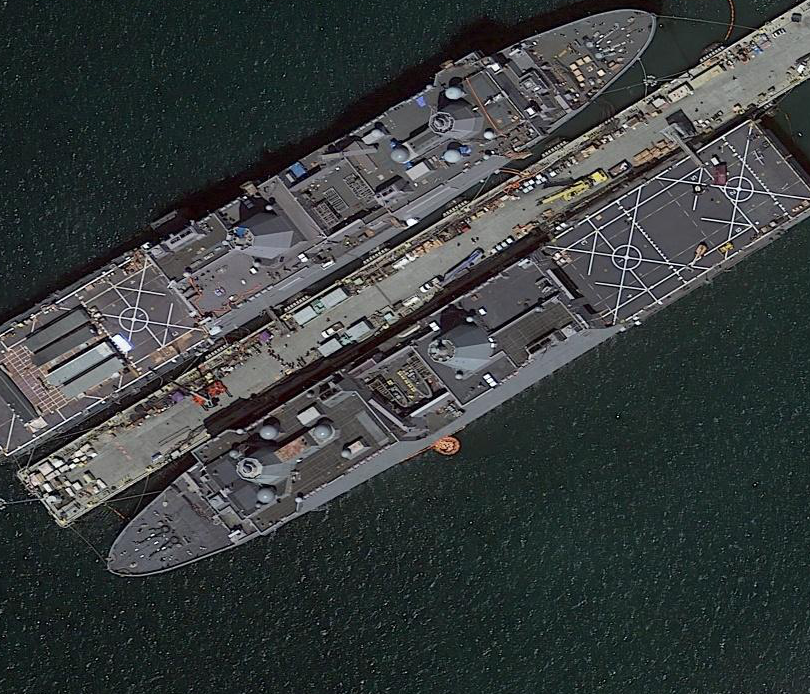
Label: combat